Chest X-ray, AP view. Patient: 44 years old, sex F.
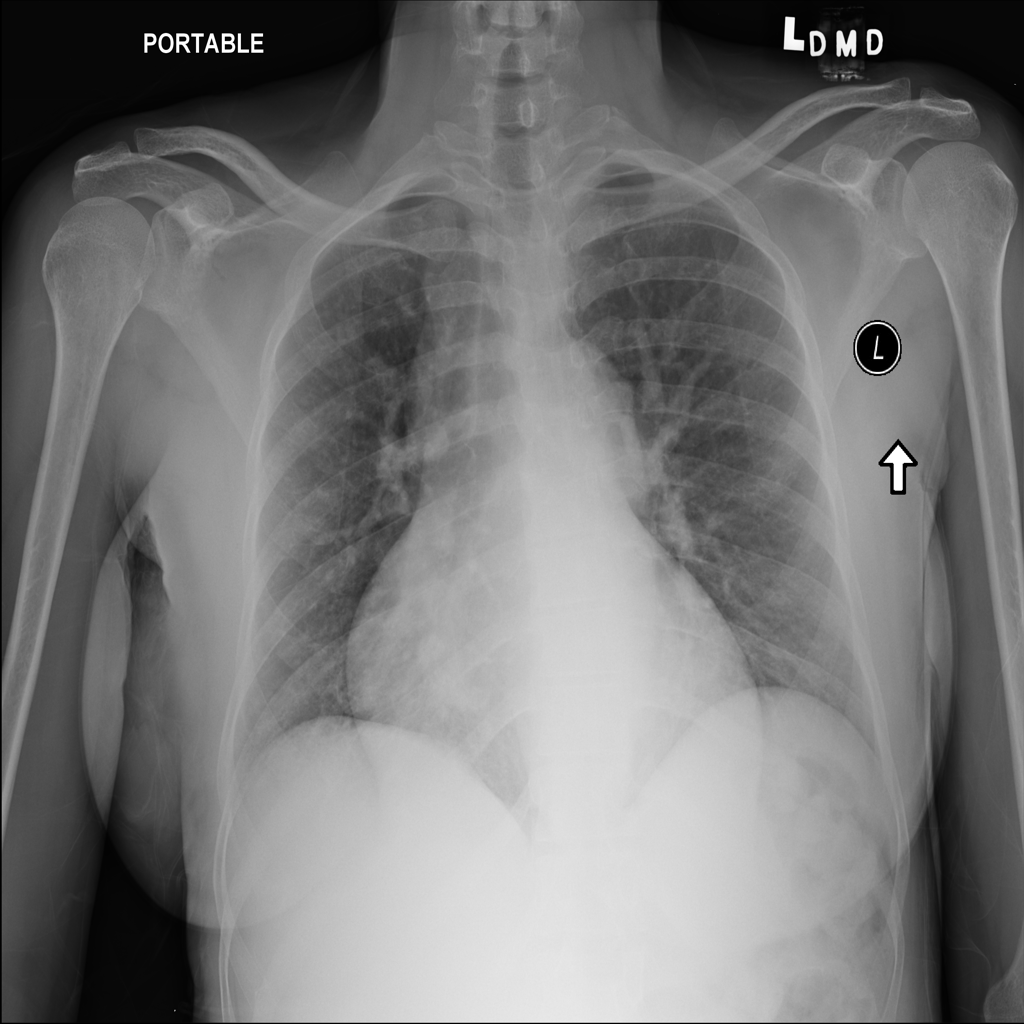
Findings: Cardiomegaly, Infiltration